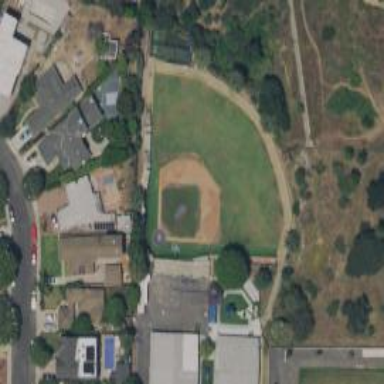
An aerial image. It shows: Baseball pitch for leisure land activities.